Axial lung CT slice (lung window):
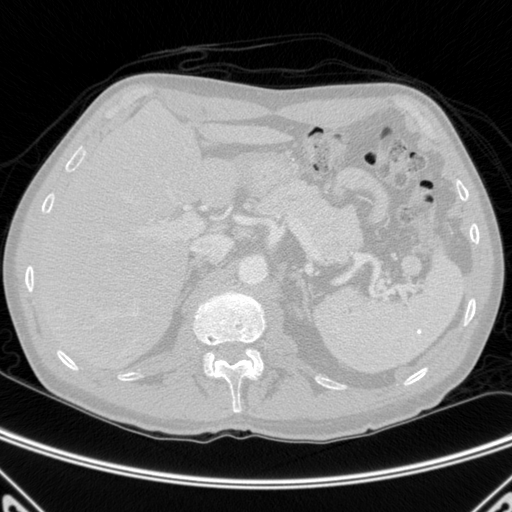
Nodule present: no